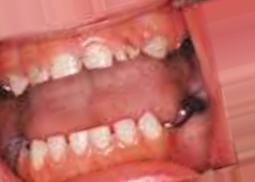
Condition: Caries